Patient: sex F, age 38
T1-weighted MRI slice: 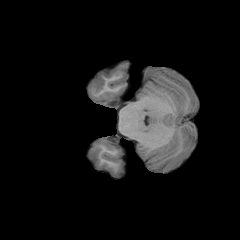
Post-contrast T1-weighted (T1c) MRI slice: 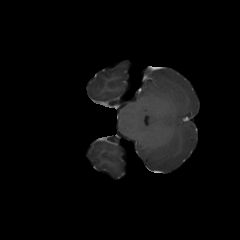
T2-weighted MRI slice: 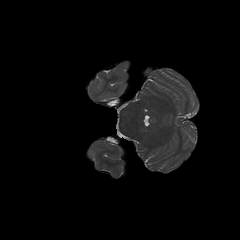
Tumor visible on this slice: no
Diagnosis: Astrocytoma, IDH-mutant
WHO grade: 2